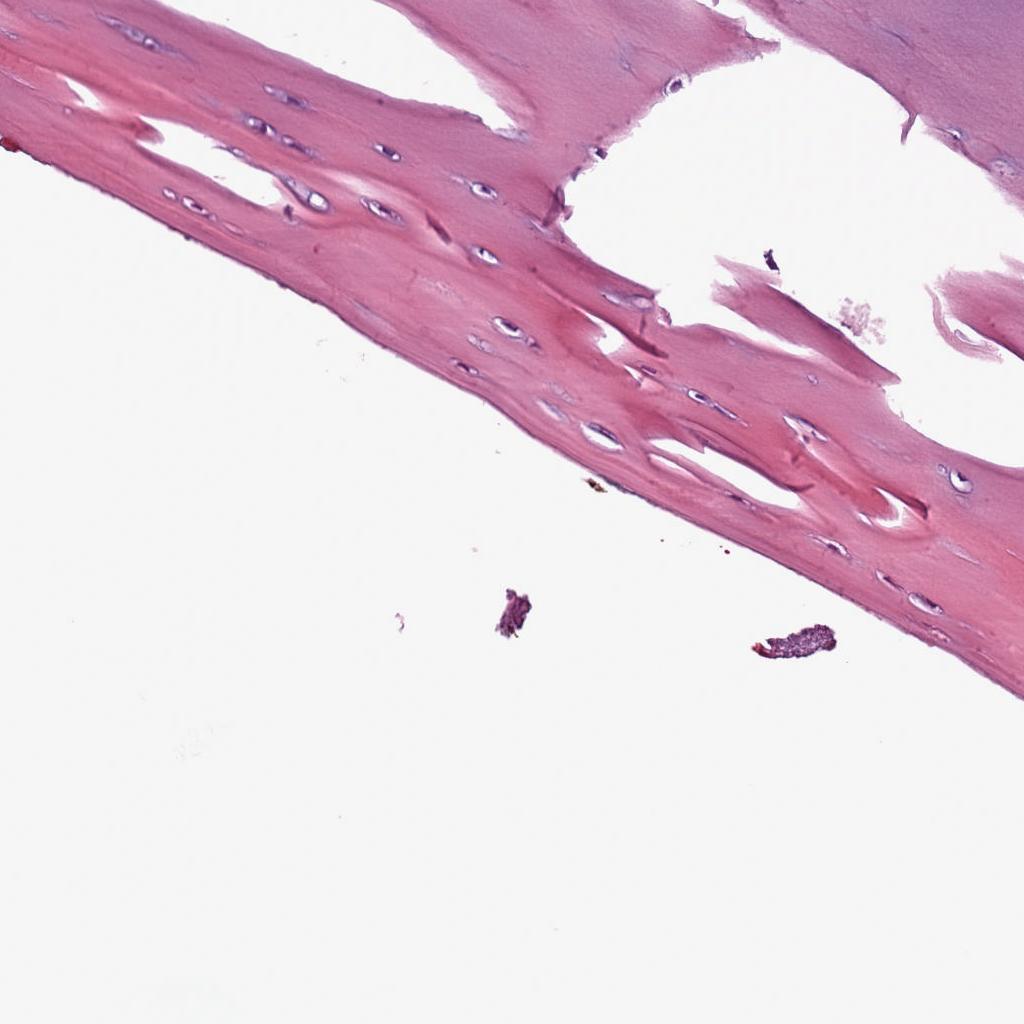
Label: Non-Tumor